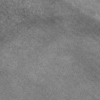
Atmospheric dust classification: not_dusty